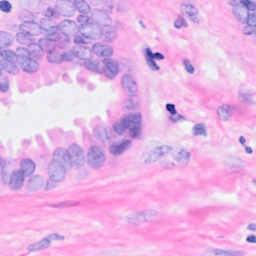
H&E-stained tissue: Breast